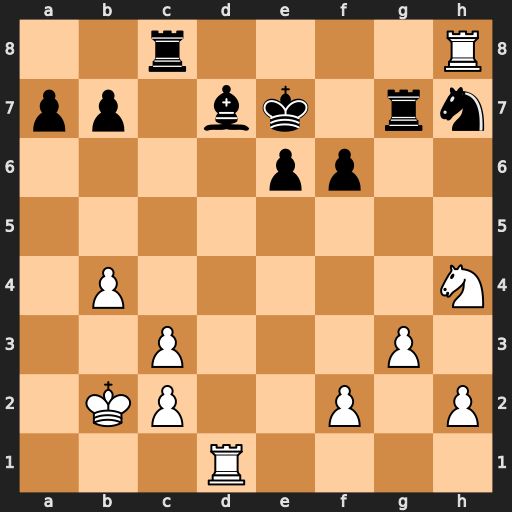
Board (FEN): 2r4R/pp1bk1rn/4pp2/8/1P5N/2P3P1/1KP2P1P/3R4
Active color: w
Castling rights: -
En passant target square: -
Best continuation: Ng6+ Rxg6 Rxh7+